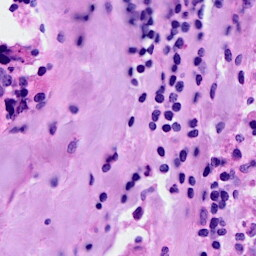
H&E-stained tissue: Breast